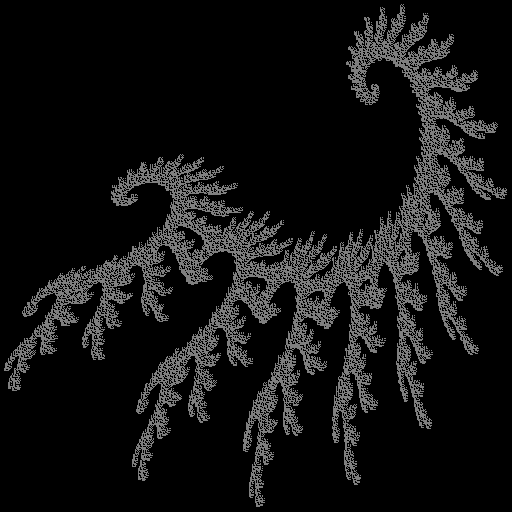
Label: grassfern